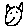
Label: cat